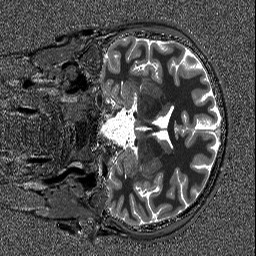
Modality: T1map
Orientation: coronal
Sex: male